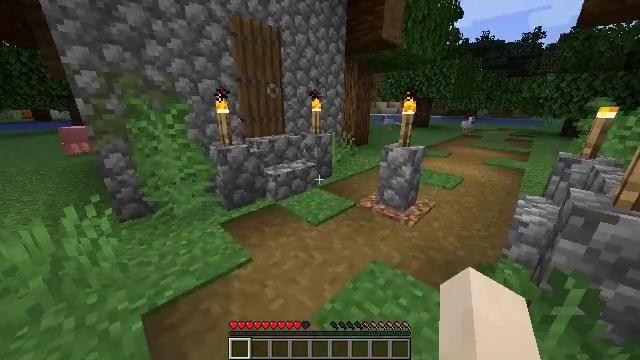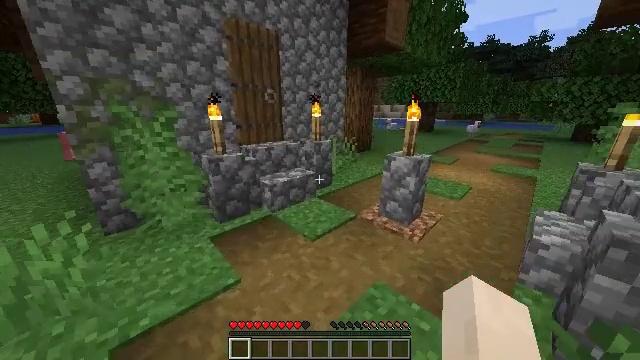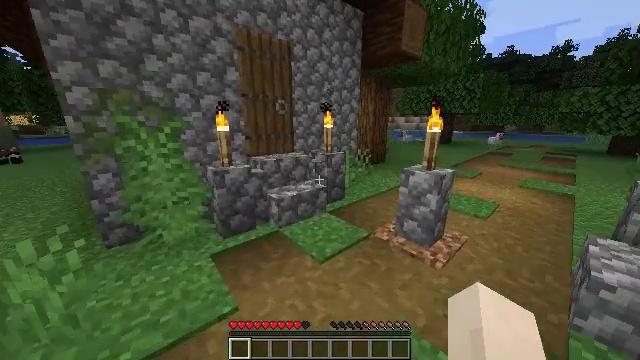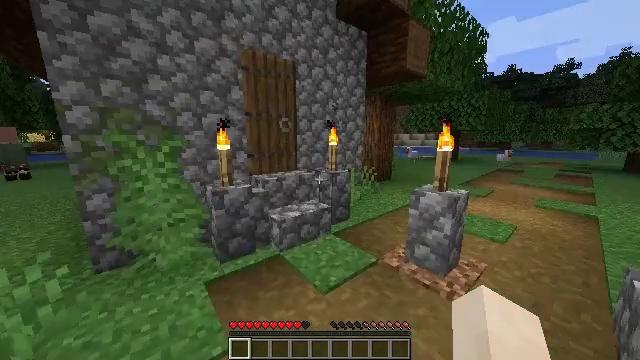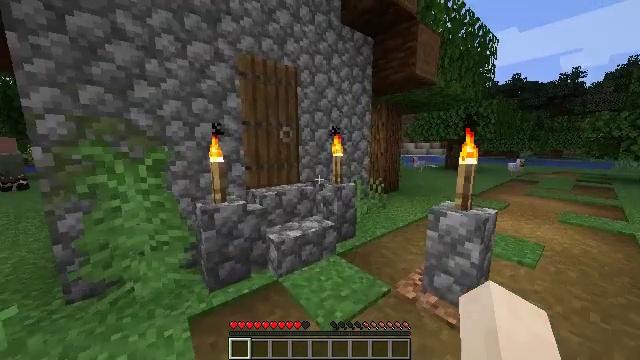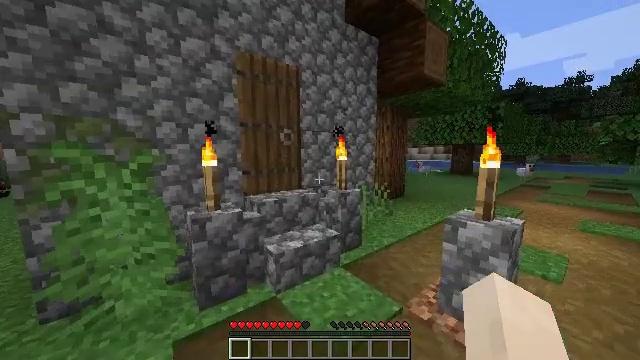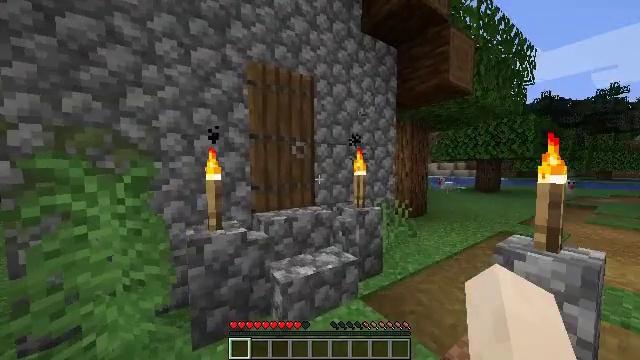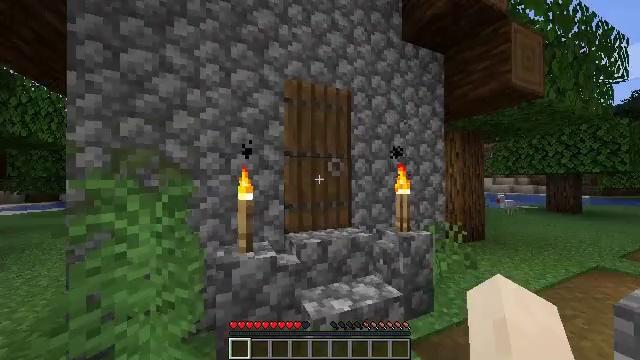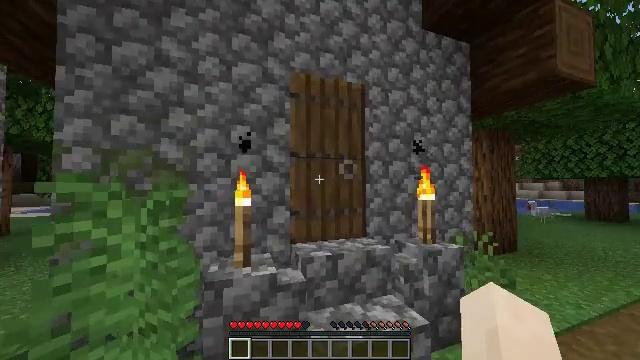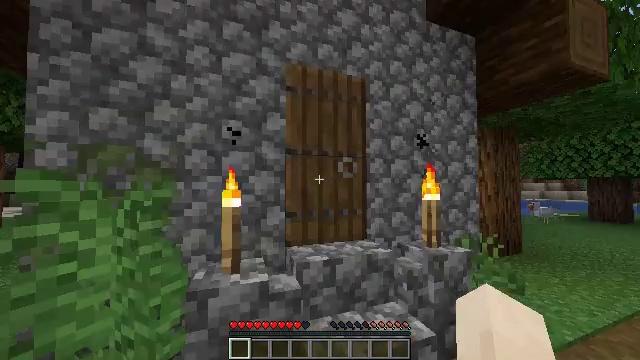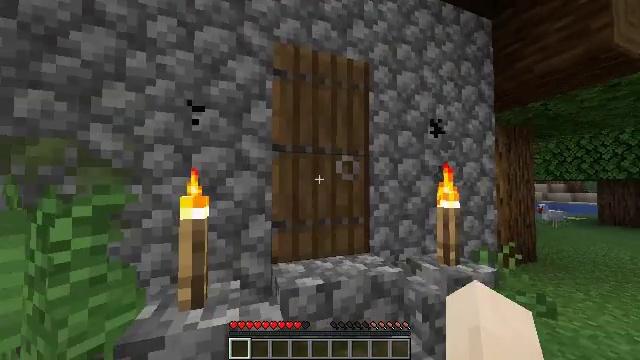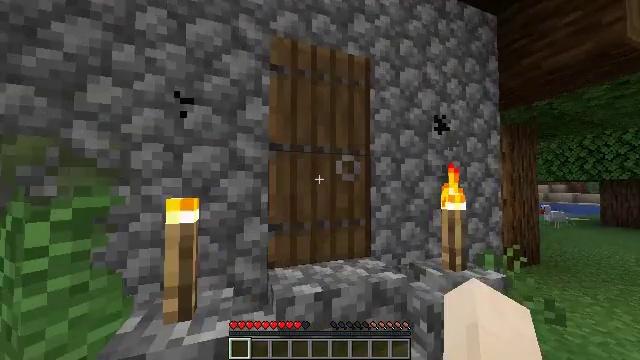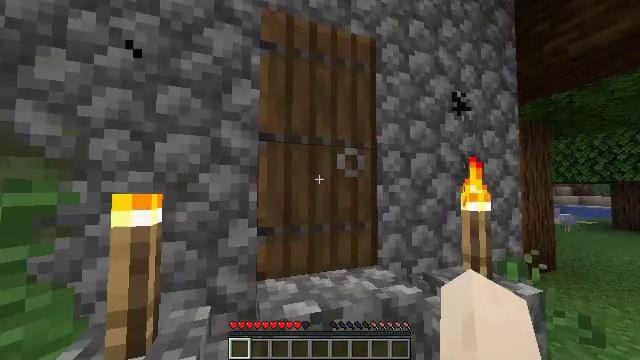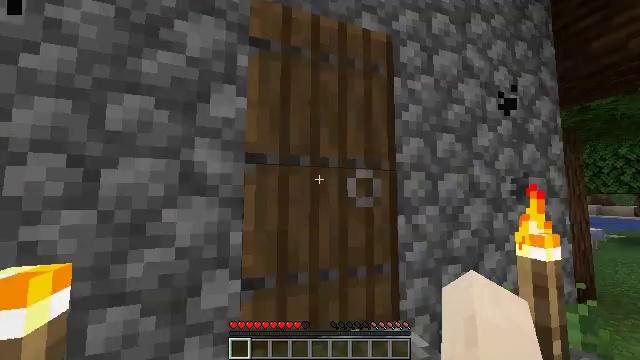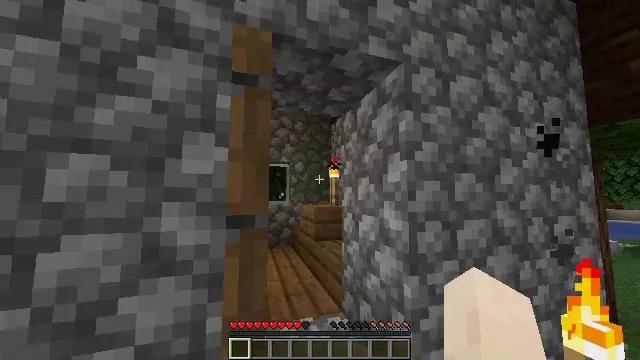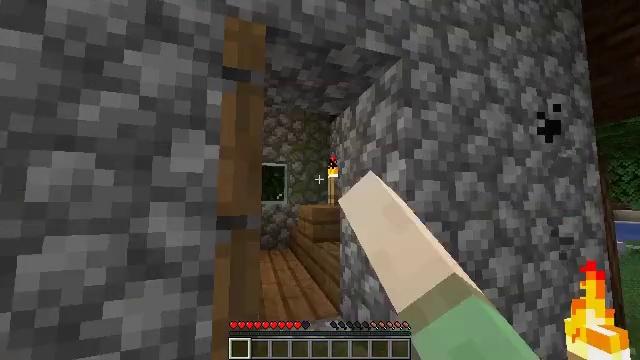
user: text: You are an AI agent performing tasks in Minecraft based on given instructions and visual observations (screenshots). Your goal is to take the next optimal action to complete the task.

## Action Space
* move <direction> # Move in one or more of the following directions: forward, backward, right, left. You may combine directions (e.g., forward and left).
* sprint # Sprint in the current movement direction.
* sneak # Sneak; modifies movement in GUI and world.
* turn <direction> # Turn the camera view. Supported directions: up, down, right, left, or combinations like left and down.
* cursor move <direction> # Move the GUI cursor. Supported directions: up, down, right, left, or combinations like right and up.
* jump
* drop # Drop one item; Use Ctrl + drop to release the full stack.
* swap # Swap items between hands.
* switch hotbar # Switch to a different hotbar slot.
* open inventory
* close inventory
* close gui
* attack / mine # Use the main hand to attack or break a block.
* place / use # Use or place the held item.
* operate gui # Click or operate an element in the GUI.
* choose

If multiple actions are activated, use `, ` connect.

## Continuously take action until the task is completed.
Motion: motion action
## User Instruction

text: Destroy the purple bed to collect it.
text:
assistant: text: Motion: move forward, turn left and up
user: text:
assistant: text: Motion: move forward, turn left and up
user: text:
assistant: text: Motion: move forward, turn left and up
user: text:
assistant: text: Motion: move forward, turn left and up
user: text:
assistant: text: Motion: move forward, turn up
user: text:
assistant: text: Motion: move forward, turn left and up
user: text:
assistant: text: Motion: move forward, turn left and up
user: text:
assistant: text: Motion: move forward, turn left and up
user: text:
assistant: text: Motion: move forward
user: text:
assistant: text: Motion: move forward
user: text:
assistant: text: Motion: move forward
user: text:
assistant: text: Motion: move forward
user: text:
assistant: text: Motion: move forward, turn left and up
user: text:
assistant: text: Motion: use / place
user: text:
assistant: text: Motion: use / place
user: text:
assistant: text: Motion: use / place
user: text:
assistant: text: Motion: no_op
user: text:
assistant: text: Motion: no_op
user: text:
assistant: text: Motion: turn left
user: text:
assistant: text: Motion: no_op
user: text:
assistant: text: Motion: turn left
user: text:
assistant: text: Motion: turn left and down
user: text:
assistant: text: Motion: move forward, turn left and down
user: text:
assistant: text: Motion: move forward
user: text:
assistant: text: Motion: move forward
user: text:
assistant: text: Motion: move forward and move right
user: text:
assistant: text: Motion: move forward and move right
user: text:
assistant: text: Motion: move forward and move right
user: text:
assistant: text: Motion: move forward and move right
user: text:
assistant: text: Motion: move forward and move right, turn down